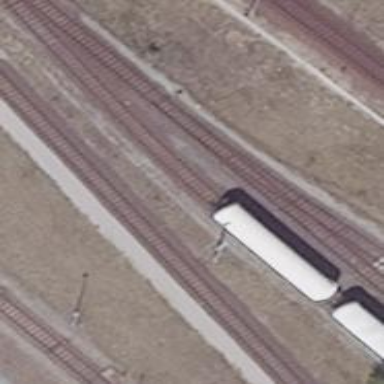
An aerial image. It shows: Railway switch.